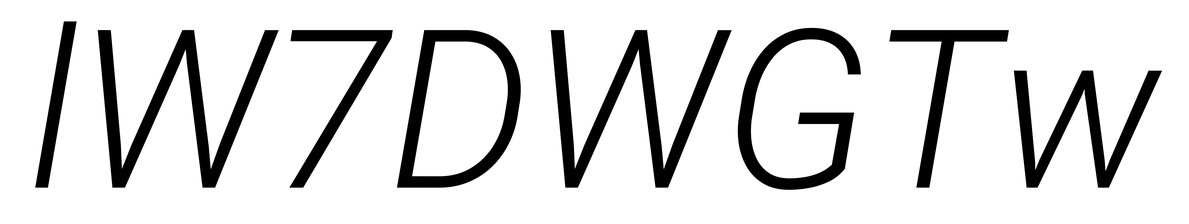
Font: Roboto-Italic_Light_Italic